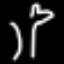
Label: palm tree